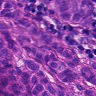
Metastatic tissue present: yes